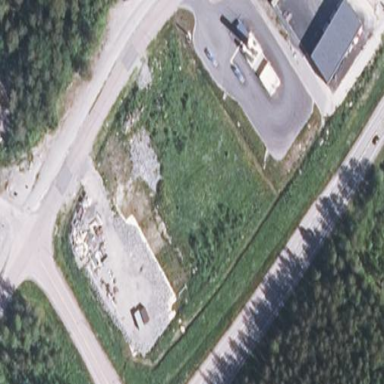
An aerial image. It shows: Fuel station offering Compressed Natural Gas (CNG).